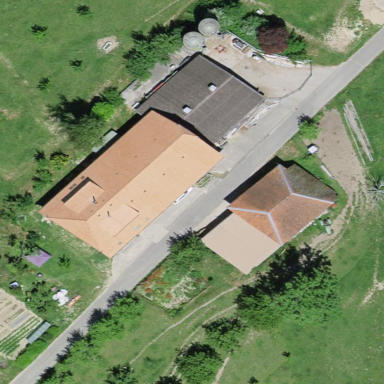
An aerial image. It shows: Farmyard area.